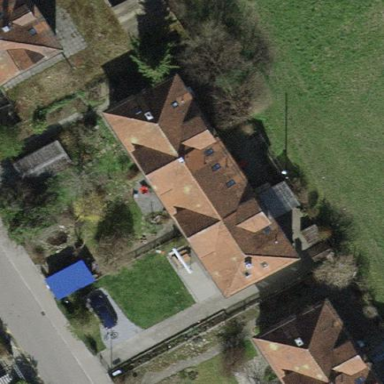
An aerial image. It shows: Building with tiled roof.